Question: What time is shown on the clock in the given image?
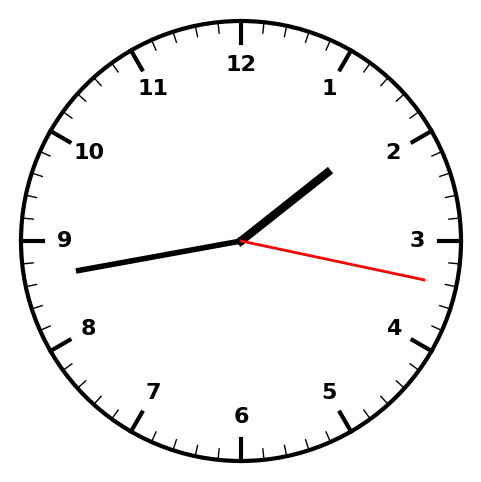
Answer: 01:43:17